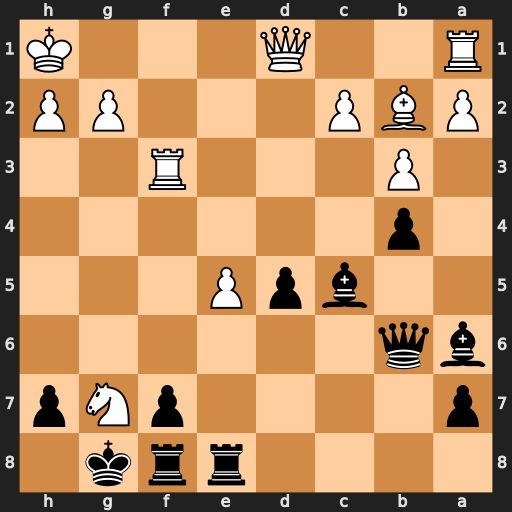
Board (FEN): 4rrk1/p4pNp/bq6/2bpP3/1p6/1P3R2/PBP3PP/R2Q3K
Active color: b
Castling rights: -
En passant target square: -
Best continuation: Kxg7 Rg3+ Kh8 Qg4 Qh6